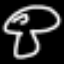
Label: mushroom